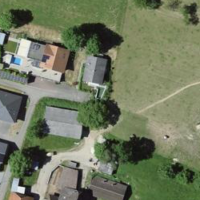
EUNIS habitat code: 55
Species observed at this site:
Geranium nodosum